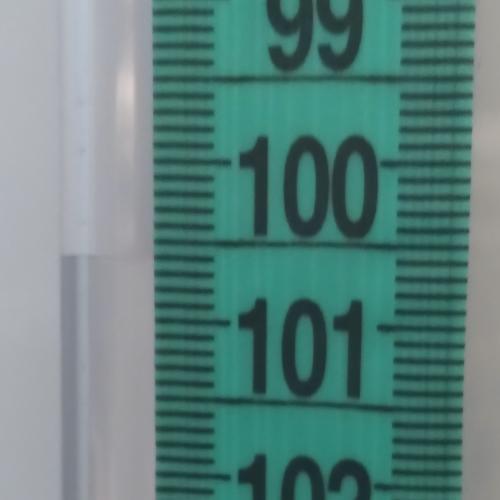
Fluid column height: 100.6 cm